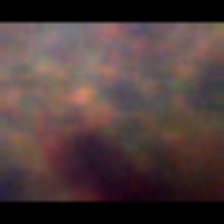
Taxon: Unknown_full_image
Group: Unknown